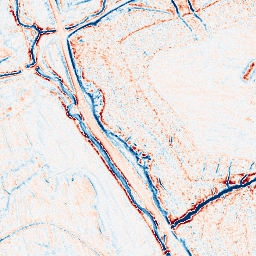
Category: edge_preserving
Decomposition family: anisotropic_diffusion
Decomposition parameters: iterations: 10
kappa: 30
gamma: 0.15
Upsampling method: quartic
Upsampling parameters: scale: 4
Upsampling scale: 4